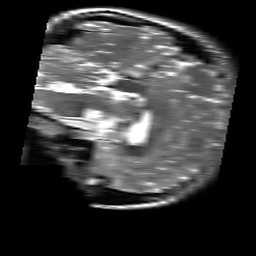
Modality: T2w
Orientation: sagittal
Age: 19
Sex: female
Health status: healthy
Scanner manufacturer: siemens
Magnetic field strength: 3 T
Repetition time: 4.01 s
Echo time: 0.116 s